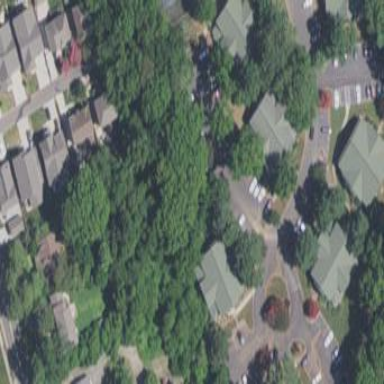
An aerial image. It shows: This residential area consists of single-family homes.